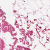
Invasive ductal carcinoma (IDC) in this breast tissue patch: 0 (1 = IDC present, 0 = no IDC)